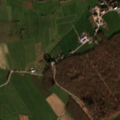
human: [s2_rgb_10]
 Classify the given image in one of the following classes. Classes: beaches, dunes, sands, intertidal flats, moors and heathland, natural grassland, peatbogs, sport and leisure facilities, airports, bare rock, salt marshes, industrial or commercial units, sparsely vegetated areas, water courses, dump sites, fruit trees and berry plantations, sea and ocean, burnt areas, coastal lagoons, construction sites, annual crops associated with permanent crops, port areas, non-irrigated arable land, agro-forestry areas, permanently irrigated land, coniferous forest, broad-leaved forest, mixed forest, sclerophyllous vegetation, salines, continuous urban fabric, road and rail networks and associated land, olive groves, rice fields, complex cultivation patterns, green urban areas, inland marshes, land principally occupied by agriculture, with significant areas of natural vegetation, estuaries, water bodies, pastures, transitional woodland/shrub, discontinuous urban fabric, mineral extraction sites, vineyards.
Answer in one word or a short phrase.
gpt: discontinuous urban fabric, complex cultivation patterns, land principally occupied by agriculture, with significant areas of natural vegetation, broad-leaved forest